Question: I read Google page ranking algorithm from here <URL>
.
My question is why only outbound links are used in page rank calculation? Is inbound link don't affect the page rank by any mean ?
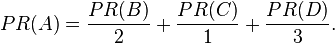
Answer: The equation turn outbound links to page A into a score.
Another way to phrase it is The equation scores page A 'inbound links'
So actually inbound links are all that matter.